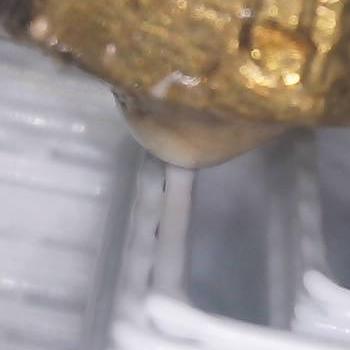
Flow rate: 94%